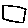
Label: square